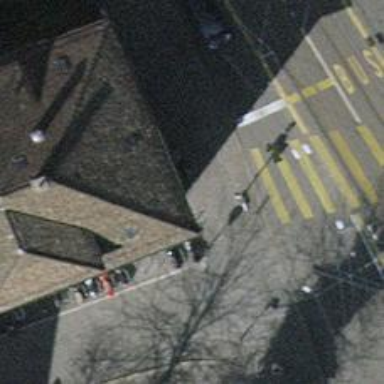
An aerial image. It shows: Kerb serving as barrier.